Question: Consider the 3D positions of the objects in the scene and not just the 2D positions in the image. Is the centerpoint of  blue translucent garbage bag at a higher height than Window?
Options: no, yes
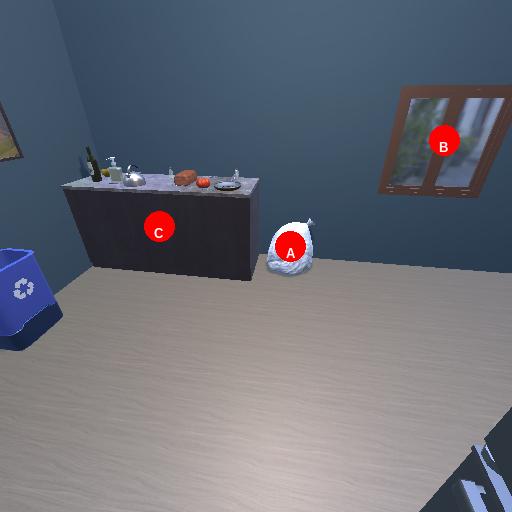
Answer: no